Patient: sex M, age 68
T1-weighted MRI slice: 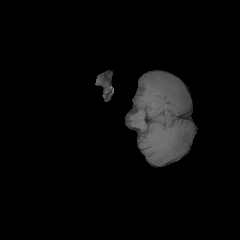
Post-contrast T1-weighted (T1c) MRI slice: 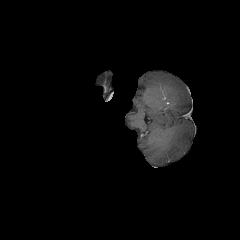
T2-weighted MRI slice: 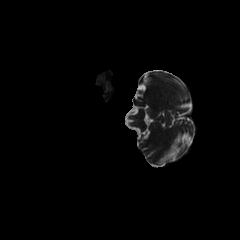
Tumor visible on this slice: no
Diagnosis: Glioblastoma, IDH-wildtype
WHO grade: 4